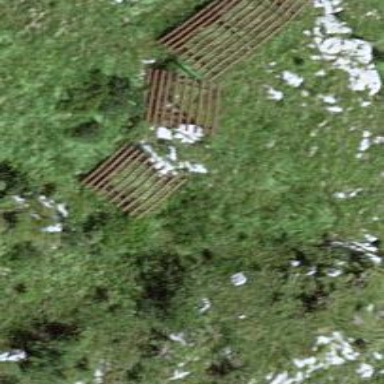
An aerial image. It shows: Structure for avalanche protection.